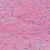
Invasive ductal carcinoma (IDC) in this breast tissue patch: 0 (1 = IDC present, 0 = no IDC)